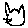
Label: cat